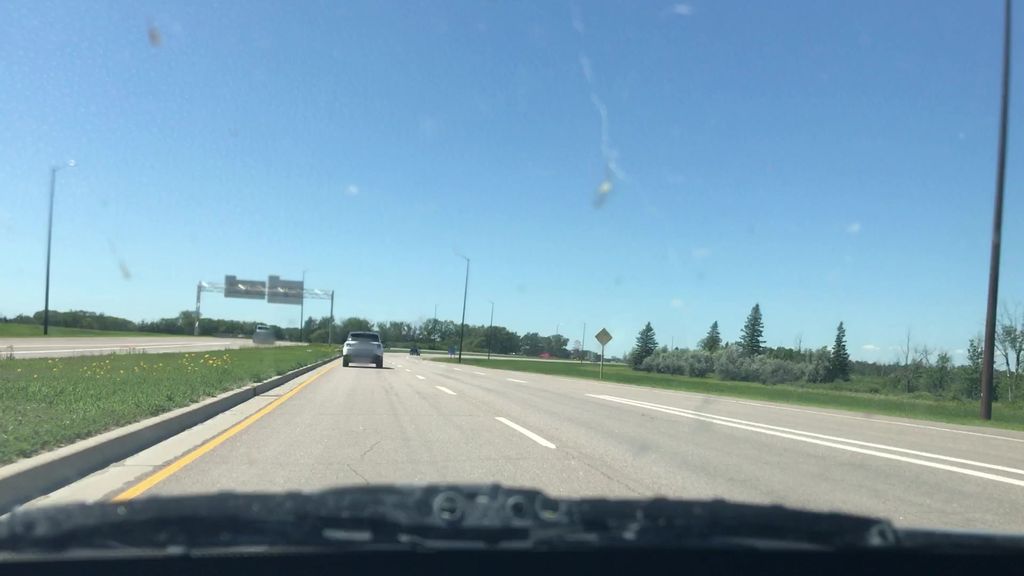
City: winnipeg